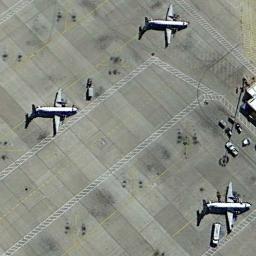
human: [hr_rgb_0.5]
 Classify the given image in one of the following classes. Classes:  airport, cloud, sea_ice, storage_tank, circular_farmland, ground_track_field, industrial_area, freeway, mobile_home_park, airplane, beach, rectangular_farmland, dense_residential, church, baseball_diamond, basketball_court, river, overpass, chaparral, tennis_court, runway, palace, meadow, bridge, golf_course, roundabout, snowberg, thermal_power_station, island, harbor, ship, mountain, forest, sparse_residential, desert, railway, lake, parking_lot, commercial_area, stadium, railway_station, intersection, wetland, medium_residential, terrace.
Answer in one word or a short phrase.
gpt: airplane